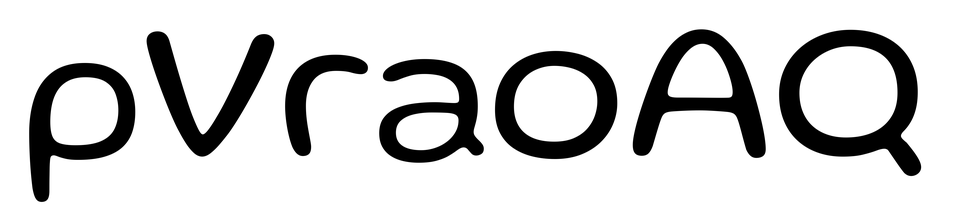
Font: Gluten_Light